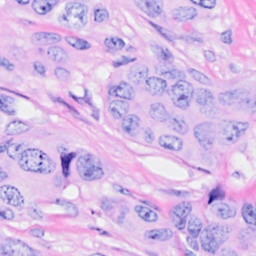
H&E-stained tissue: Breast